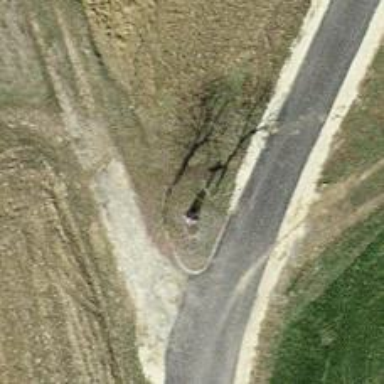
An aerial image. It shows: Wayside cross with historic significance.